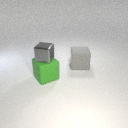
small gray metal cube above large green rubber cube